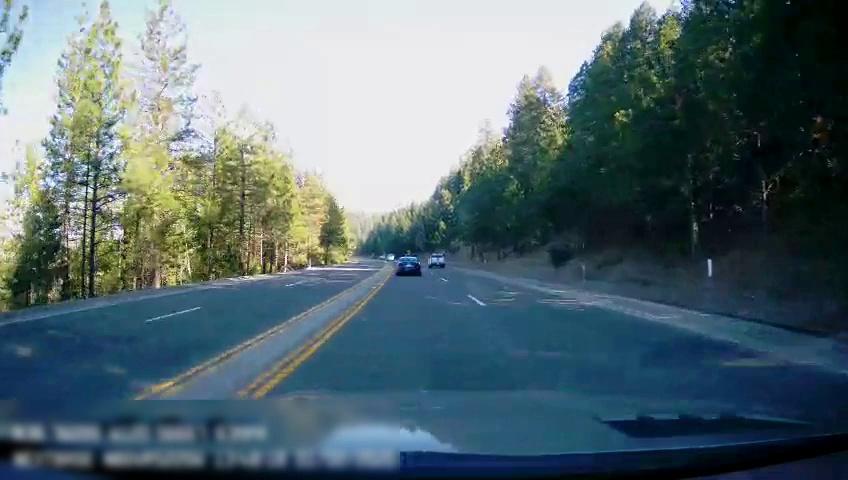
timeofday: Day
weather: Sunny
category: Drivable Space
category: Vehicles | Car
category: Vehicles | Truck
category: Lanes | Alternate Lane
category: Lanes | Current Lane
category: Lanes | Current Lane
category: Lanes | Current Lane
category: Lanes | Opposite Lane
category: Lanes | Opposite Lane
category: Lanes | Opposite Lane
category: Lanes | Opposite Lane